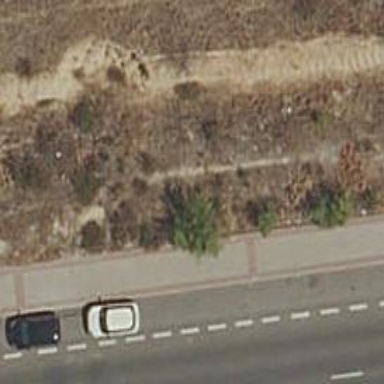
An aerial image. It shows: Sidewalk.